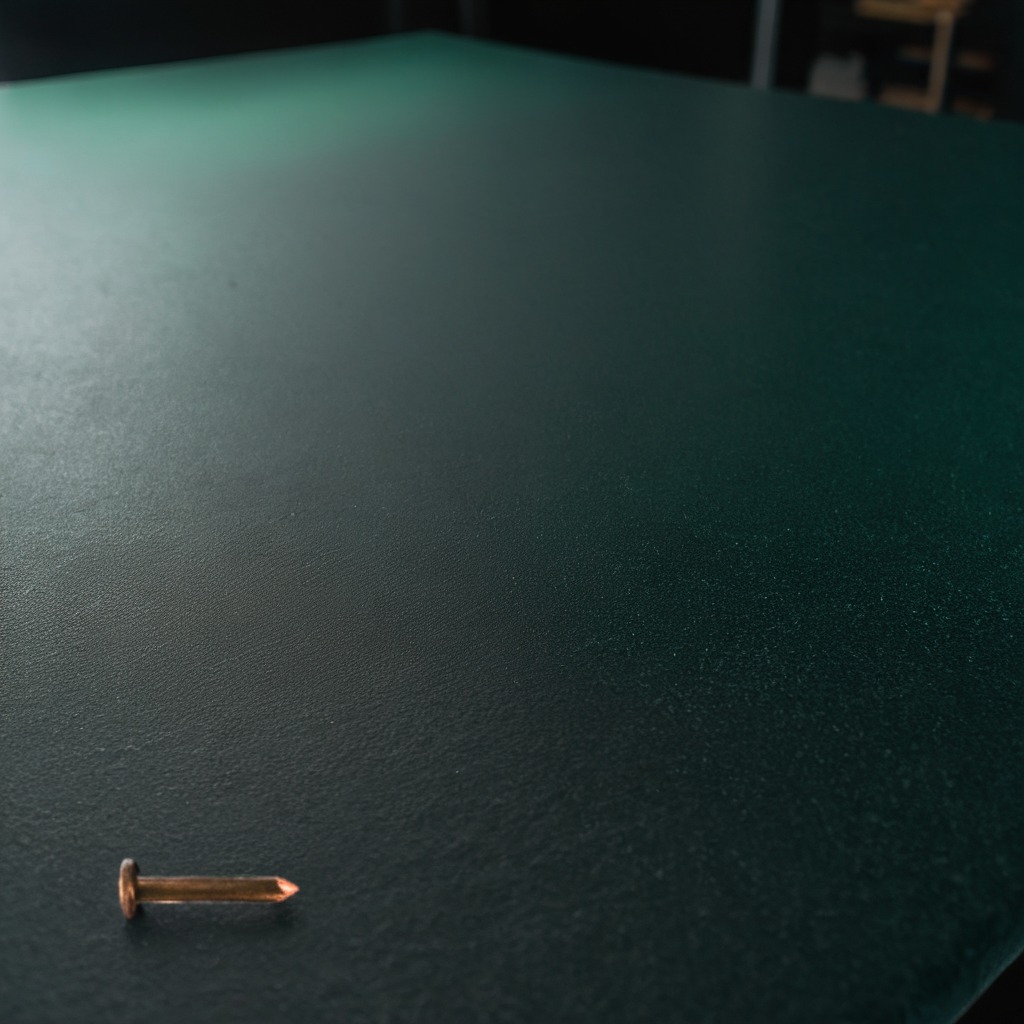
An iron nail is lying on the clean granite tabletop covered with a green rubber mat inside a workshop at night dim ambient light soft shadows worn but beneath the mat.